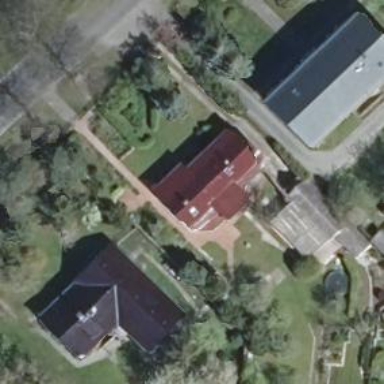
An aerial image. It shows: Gabled roof building with maroon color roof. The roof is oriented along the building.